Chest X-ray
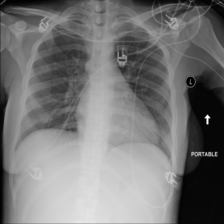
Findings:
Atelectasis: negative
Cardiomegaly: negative
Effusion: negative
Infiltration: negative
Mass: negative
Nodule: negative
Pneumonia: negative
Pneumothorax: negative
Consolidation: negative
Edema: negative
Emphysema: negative
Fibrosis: negative
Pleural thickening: negative
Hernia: negative